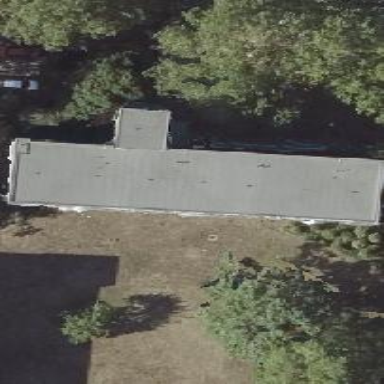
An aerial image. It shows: Residential building with flat roof made of tar paper.